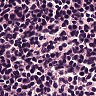
Metastatic tissue present: no